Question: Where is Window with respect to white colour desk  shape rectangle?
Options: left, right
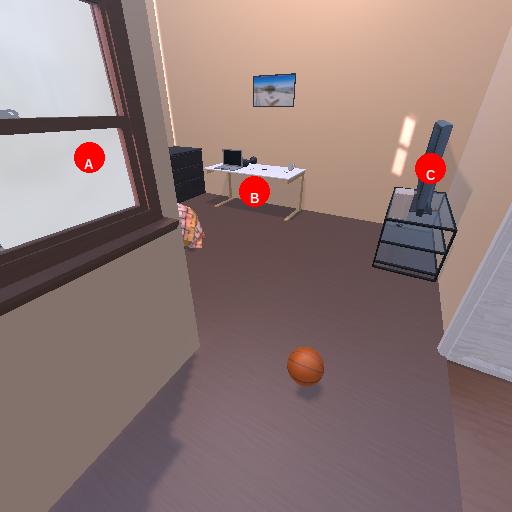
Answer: left